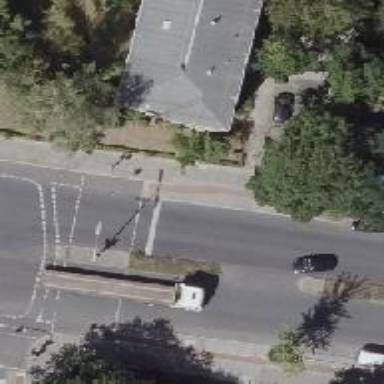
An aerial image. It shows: Road with traffic signals.